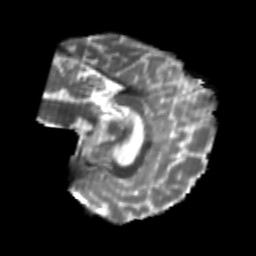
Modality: T2w
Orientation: sagittal
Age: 24
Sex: male
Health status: healthy
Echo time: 0.074 s